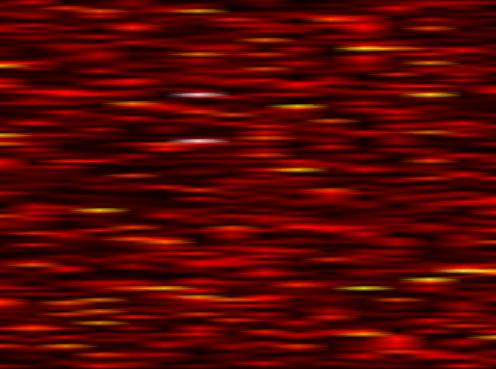
Label: OFDM